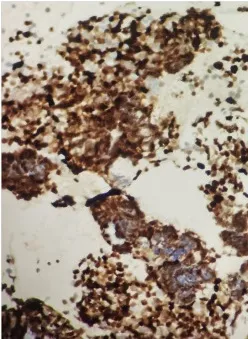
Histological images of the pancreatic tumor showing small cell carcinoma in the pancreas (hematoxylin and eosin staining (HE), x200 magnification). Was immunohistochemical staining with Ki67.
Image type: pathology (immunostaining)